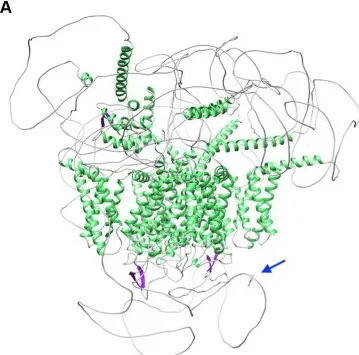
(A,B) Cartoon representations illustrate the protein structures of both CACNA1A wild-type (wt) and the R2467P mutant. The structures are color-coded by secondary elements: white represents loops, green indicates helices, and purple denotes sheets. On the left (blue arrow) is the wt structure, featuring the polar residue arginine. On the right (red arrow) is the R2467P mutant, characterized by the non-polar residue proline.
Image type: pathology (gram)